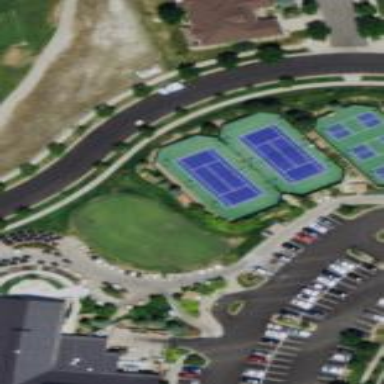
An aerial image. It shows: Paved tennis court in leisure land pitch.